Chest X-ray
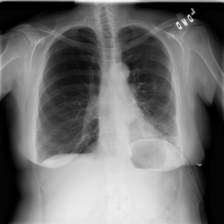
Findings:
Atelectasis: negative
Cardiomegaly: negative
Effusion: negative
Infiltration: negative
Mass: negative
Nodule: negative
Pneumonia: negative
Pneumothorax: negative
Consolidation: negative
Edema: negative
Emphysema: negative
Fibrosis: negative
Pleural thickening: negative
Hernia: negative